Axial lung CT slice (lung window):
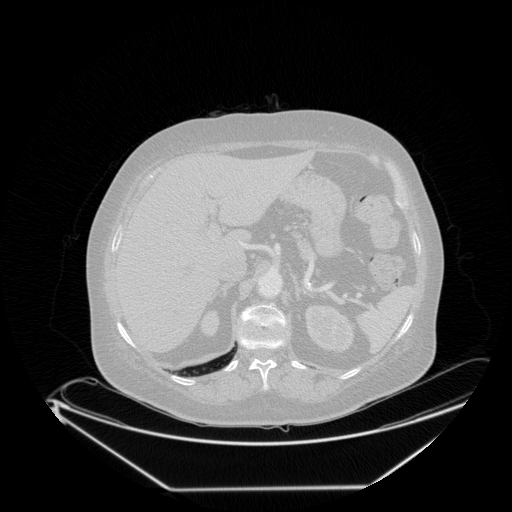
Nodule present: no